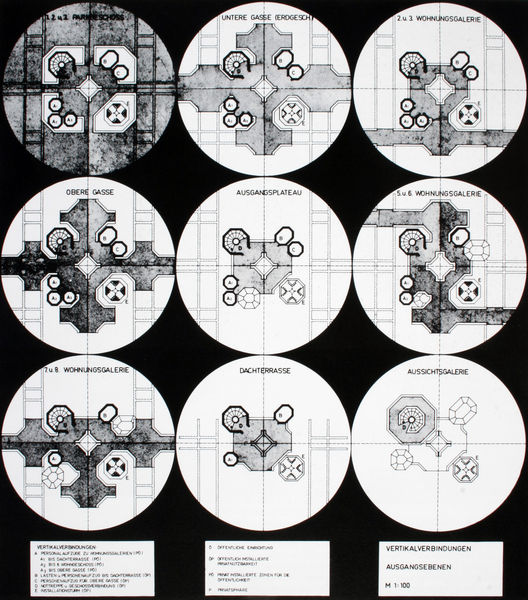
Titel: Wohnüberbauung 'Stadt Ragnitz', Graz, Grundrissfolge mit vertikaler Infrastruktur
Künstler: Günther Domenig
Schlagwörter: weiß, grau, schwarz, gebäude, haus, muster, architektur, häuser, gitter, kreis, rund, räder, schrift, grafik, graphik, rad, treppe, treppen, karos, maschine, titel, schilder, schwarzweiß, text, kreise, beschriftung, überschrift, entwurf, etagen, geschosse, plan, wendeltreppe, stockwerke, raster, legende, neun, zahnräder, grundriss, anleitung, grundrisse, zahnrad, wendeltreppen, ansichten, mechanik, pläne, schwarzz